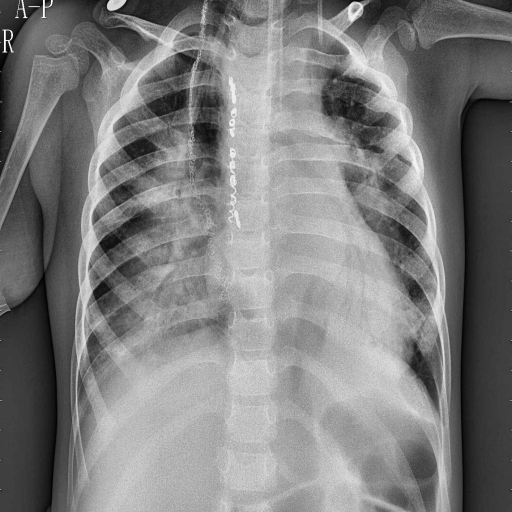
Finding: PNEUMONIA